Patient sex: F
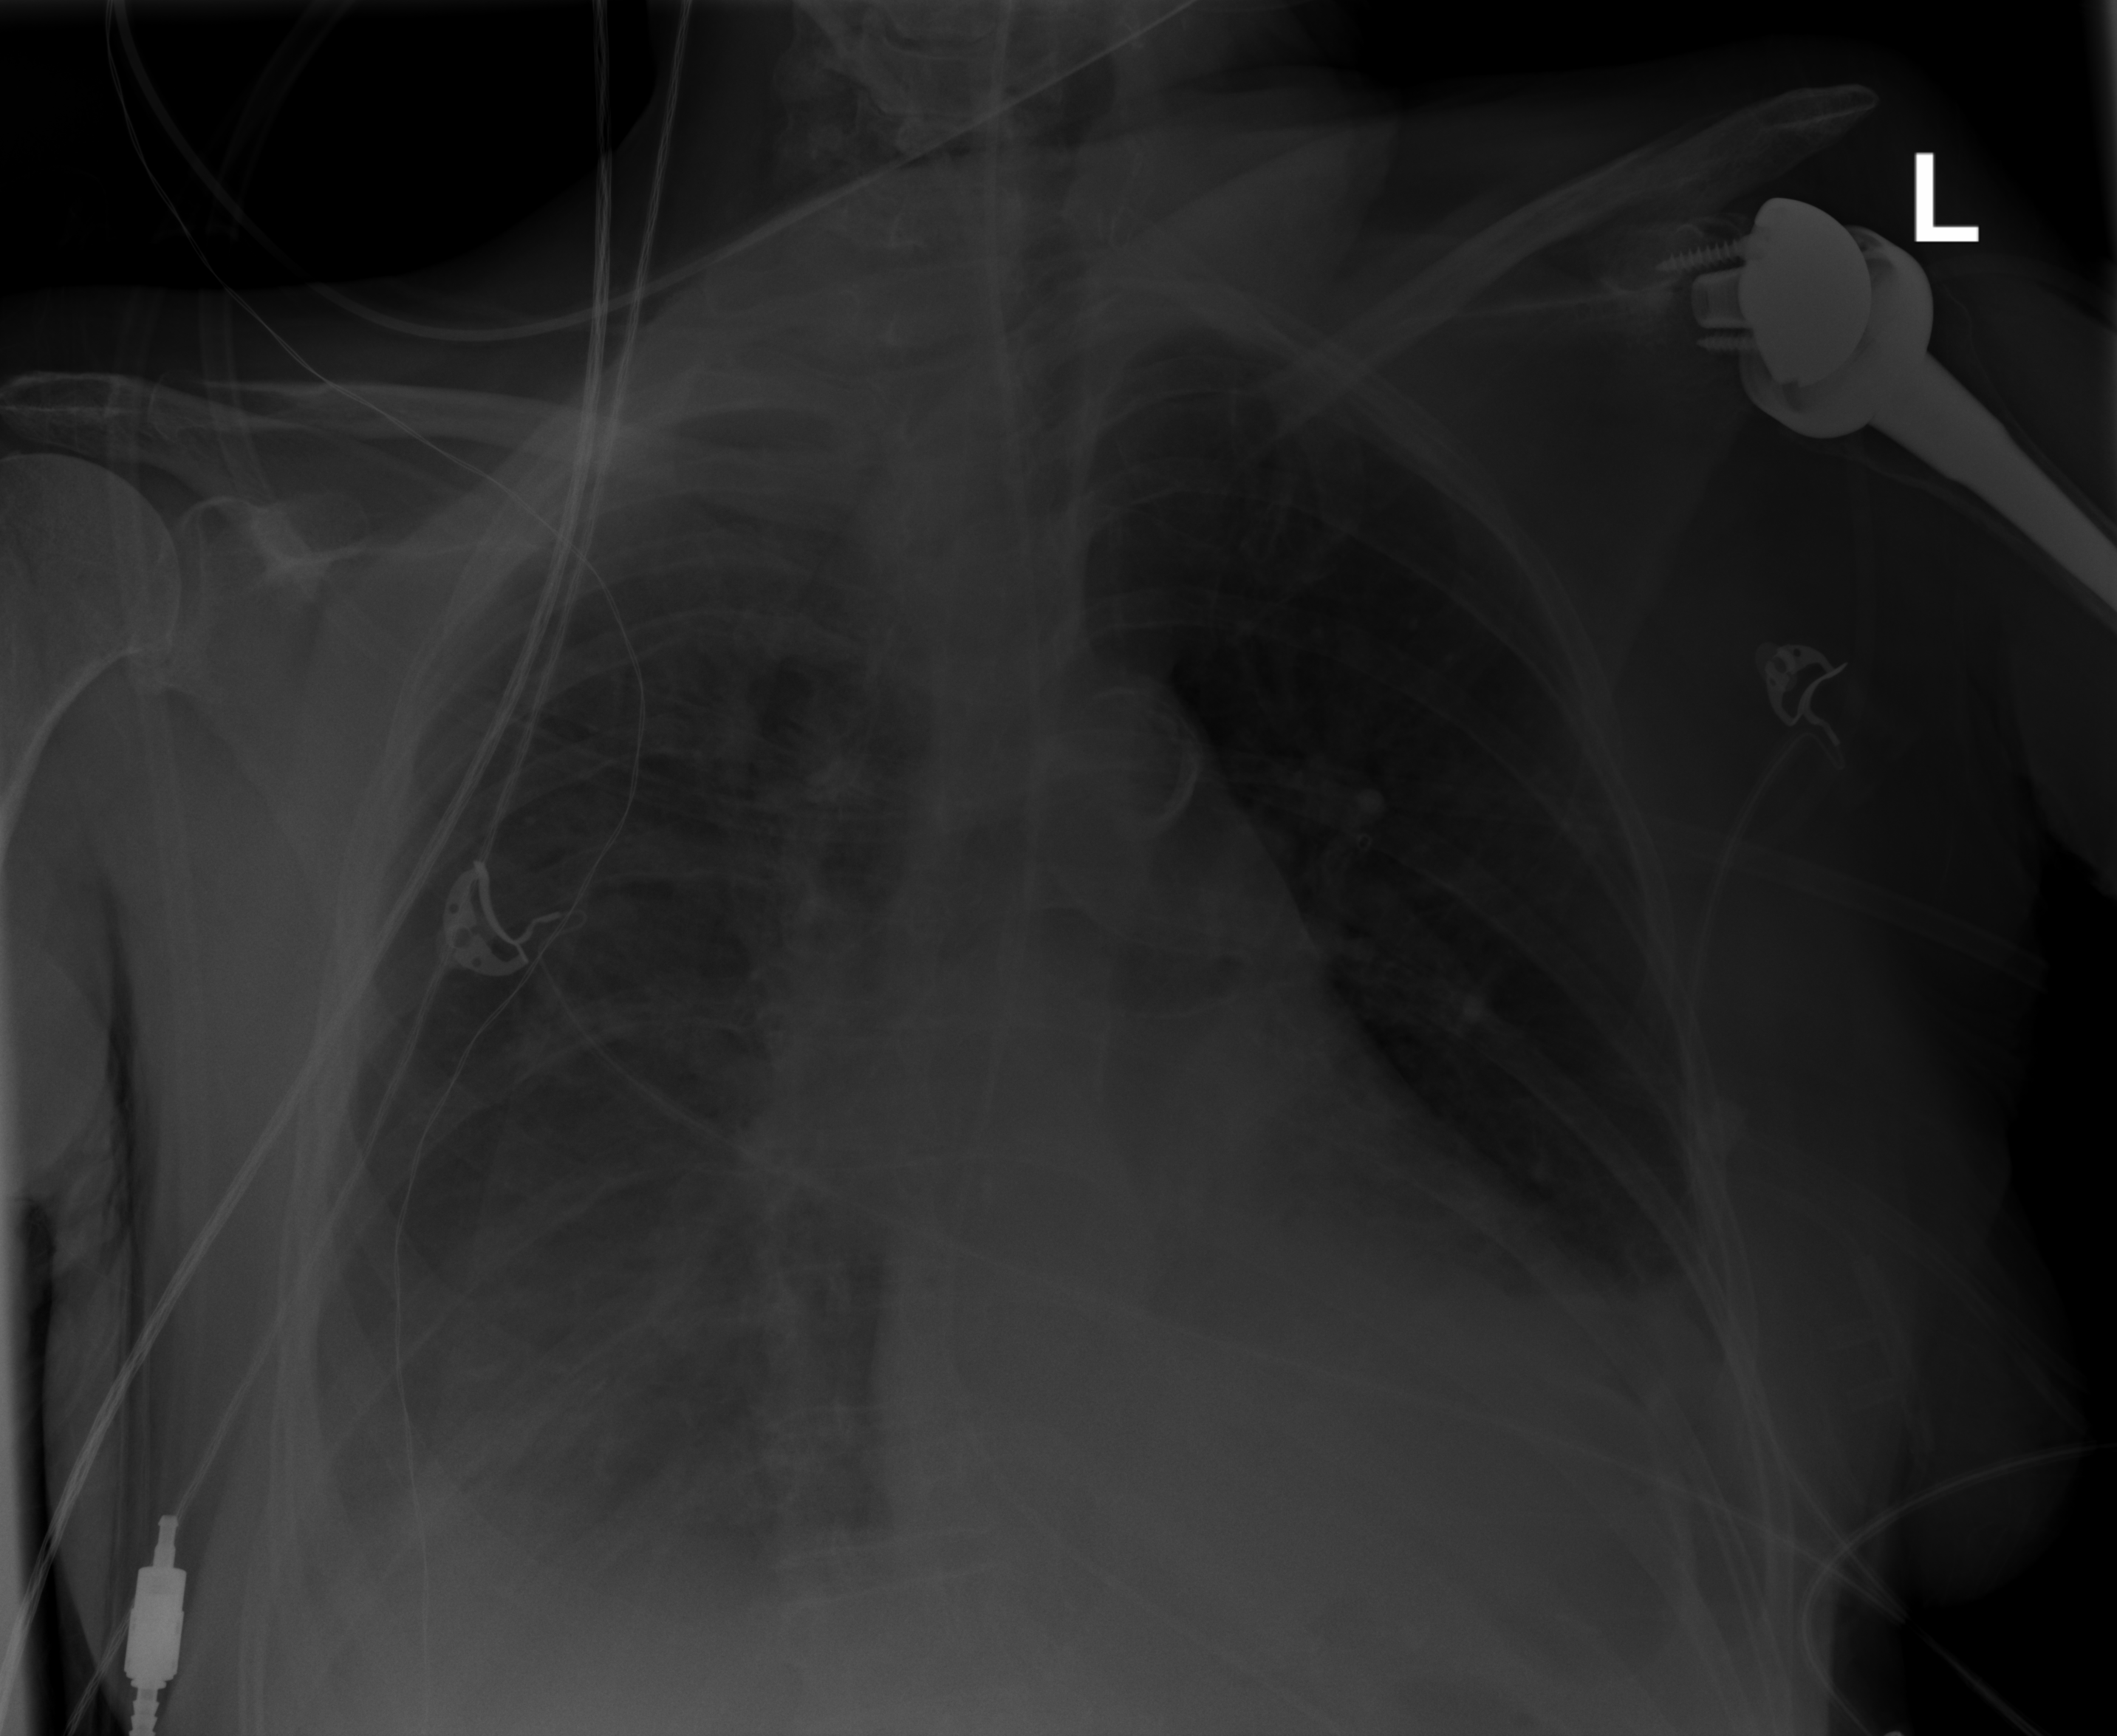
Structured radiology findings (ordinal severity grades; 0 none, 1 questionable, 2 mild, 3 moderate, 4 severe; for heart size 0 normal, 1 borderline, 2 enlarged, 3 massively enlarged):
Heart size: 0
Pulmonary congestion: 0
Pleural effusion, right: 3
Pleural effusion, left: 2
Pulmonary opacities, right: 1
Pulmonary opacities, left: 0
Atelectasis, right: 2
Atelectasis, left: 2